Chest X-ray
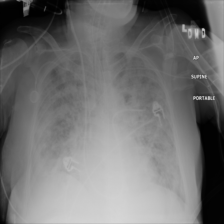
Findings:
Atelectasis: negative
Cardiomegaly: negative
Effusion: negative
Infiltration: negative
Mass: negative
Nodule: negative
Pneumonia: negative
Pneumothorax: negative
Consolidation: negative
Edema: negative
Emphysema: negative
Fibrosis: negative
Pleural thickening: negative
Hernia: negative